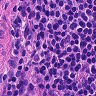
Metastatic tissue present: no